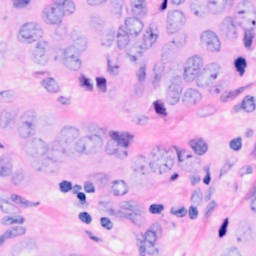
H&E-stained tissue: Breast